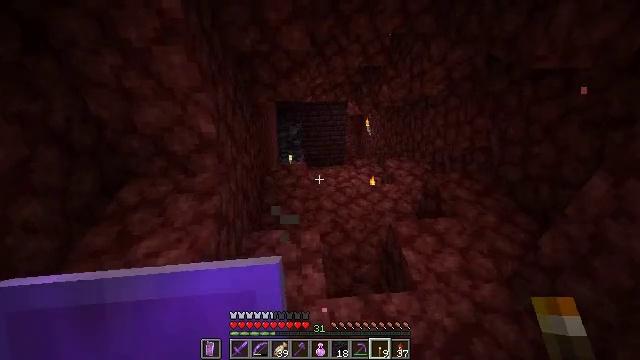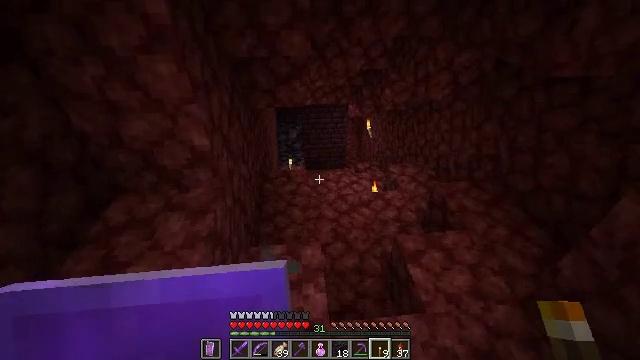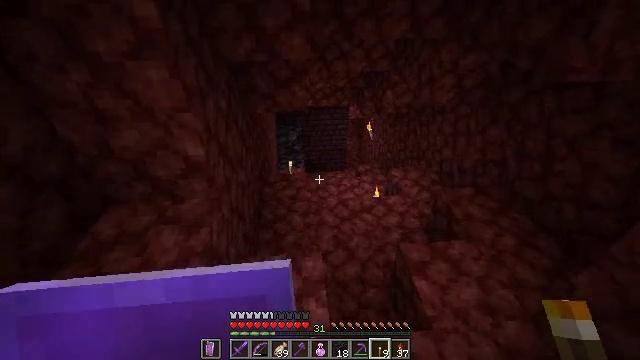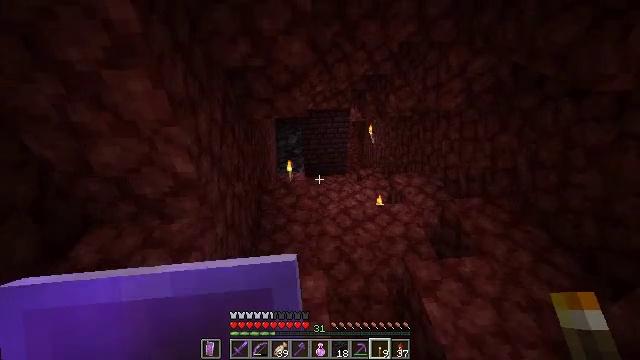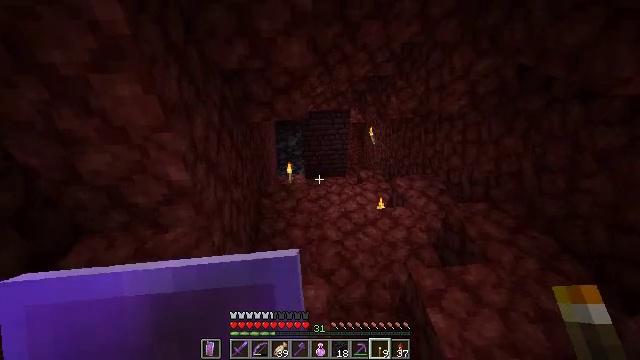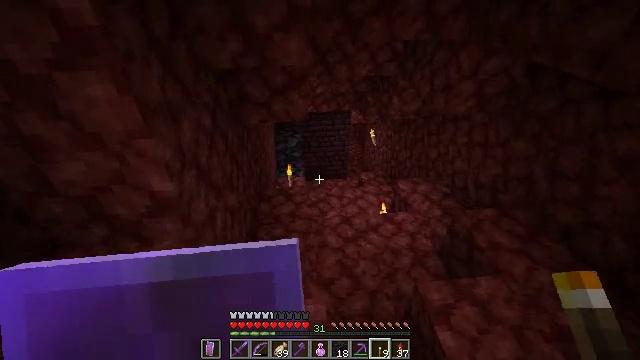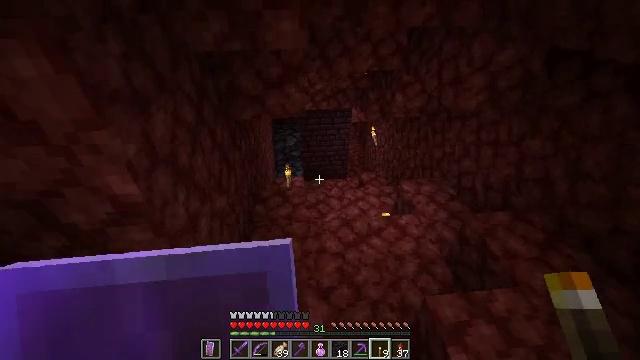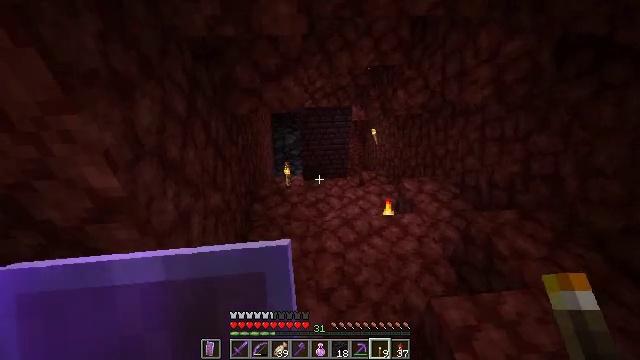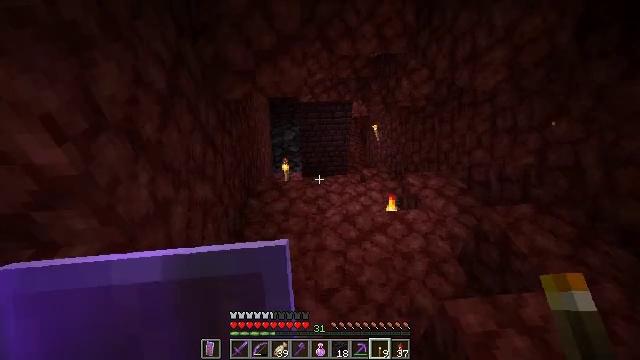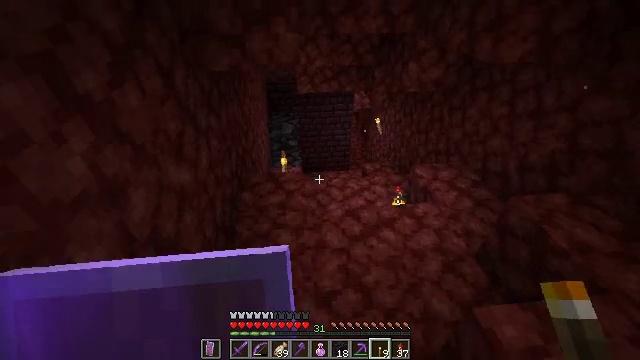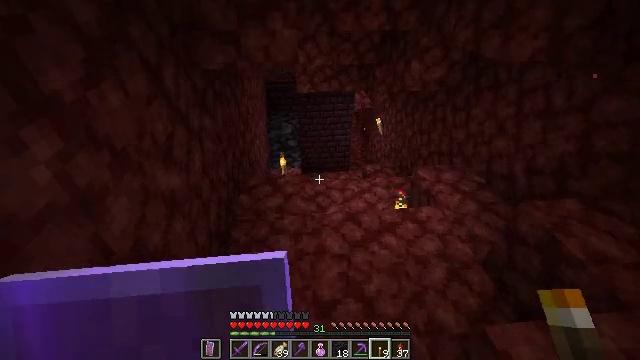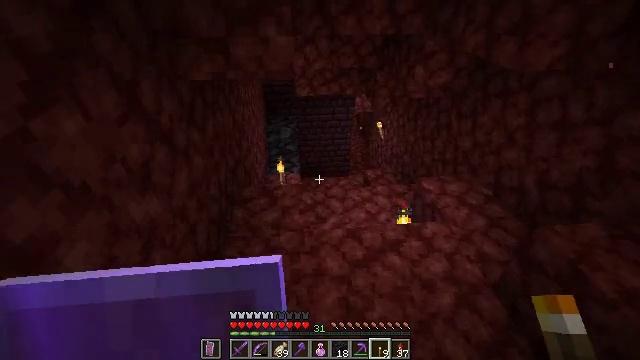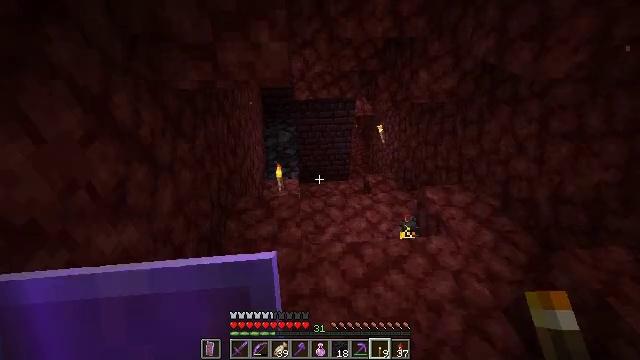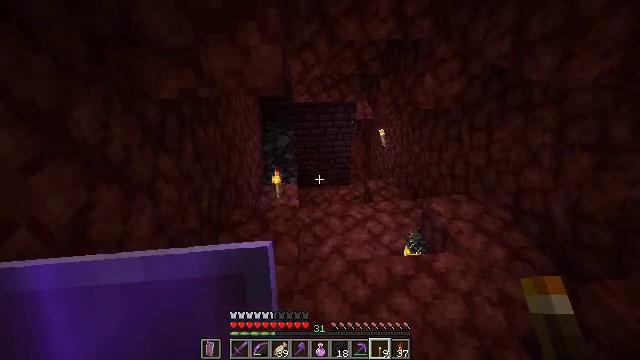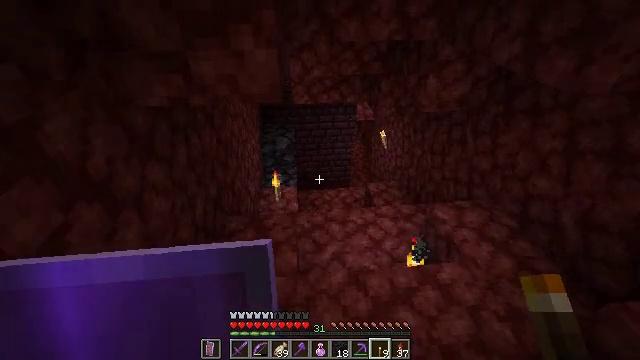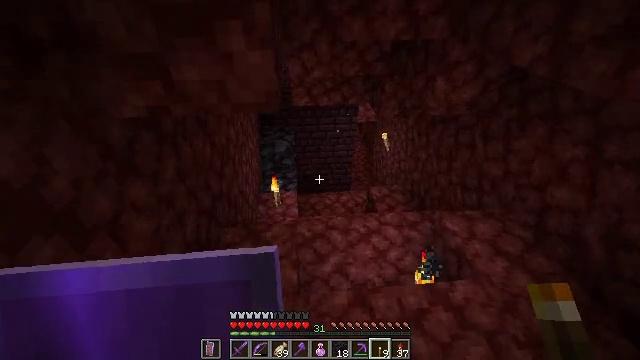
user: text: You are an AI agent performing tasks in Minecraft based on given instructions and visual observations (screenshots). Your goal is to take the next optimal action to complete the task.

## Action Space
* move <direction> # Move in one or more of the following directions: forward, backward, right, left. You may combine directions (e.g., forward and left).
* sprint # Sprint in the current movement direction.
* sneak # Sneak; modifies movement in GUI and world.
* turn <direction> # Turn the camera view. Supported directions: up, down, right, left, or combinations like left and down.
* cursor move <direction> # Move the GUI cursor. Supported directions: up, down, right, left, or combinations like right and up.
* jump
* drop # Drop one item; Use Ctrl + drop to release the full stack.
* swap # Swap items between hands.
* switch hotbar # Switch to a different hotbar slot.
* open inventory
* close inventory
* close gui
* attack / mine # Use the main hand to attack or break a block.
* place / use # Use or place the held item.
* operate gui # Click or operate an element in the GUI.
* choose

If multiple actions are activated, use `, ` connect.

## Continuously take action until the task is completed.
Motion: motion action
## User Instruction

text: Mine a chest to move it.
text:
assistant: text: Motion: move forward
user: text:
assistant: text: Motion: move forward
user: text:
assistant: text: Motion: move forward
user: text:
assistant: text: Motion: move forward
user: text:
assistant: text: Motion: move forward
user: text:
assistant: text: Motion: move forward
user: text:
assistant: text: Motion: move forward
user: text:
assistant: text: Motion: move forward
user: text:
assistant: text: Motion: move forward
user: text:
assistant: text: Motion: move forward
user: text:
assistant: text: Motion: move forward
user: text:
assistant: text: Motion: move forward
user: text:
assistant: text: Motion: move forward
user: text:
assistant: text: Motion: move forward
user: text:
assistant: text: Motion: move forward
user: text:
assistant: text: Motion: move forward
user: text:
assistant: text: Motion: move forward, turn left and up
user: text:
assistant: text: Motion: move forward, turn left and up
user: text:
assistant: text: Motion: move forward
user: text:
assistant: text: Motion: move forward
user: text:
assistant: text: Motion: move forward
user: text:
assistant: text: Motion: move forward, turn left and up
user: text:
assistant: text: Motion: move forward, turn left and up
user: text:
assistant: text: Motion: move forward
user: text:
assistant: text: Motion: move forward
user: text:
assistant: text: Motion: move forward
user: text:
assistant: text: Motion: move forward
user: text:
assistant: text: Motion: move forward, turn up
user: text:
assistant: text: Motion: move forward, turn up
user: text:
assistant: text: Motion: move forward, turn up